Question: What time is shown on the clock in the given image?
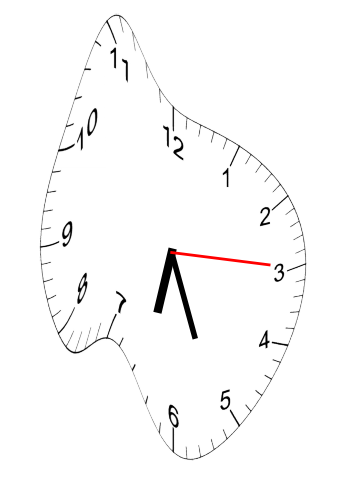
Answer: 06:26:15